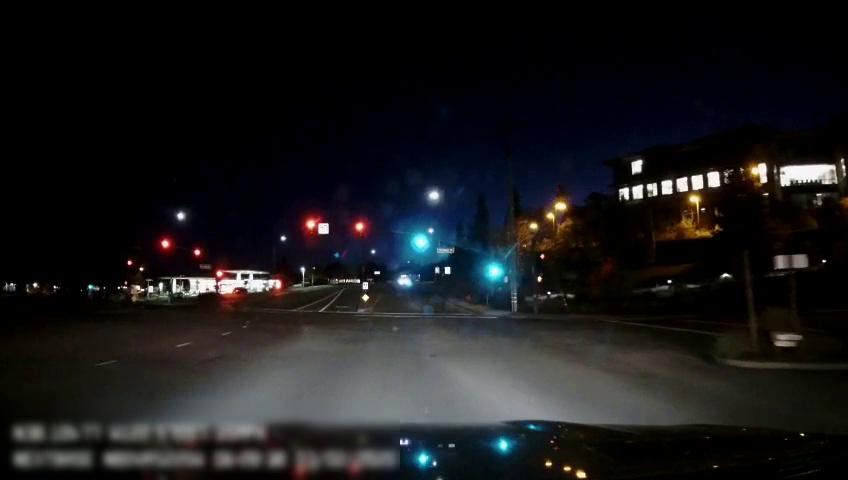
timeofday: Night
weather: Cloudy
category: Drivable Space
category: Vehicles | Car
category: Lanes | Opposite Lane
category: Lanes | Opposite Lane
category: Traffic | Lights
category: Traffic | Lights
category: Traffic | Lights
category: Traffic | Signs
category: Traffic | Signs
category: Traffic | Lights